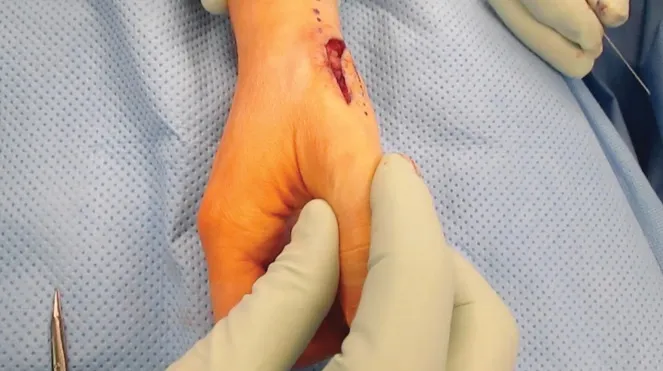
Intraoperative photograph demonstrating pattern of dislocation.
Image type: medical_photograph (other_medical_photograph)